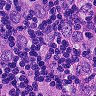
Metastatic tissue present: yes